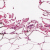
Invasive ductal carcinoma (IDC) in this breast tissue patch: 0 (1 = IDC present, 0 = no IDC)